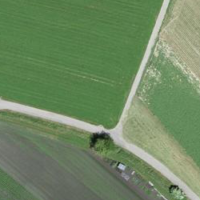
EUNIS habitat code: 52
Species observed at this site:
Convolvulus arvensis